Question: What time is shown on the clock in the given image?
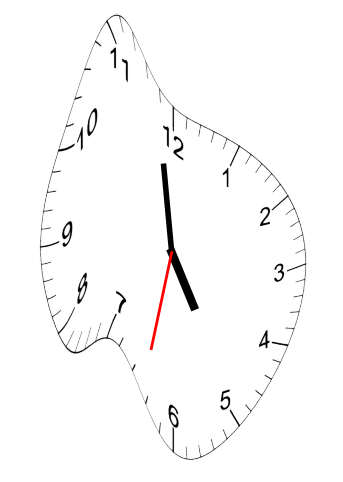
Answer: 04:58:32